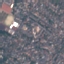
Land use / land cover: Residential